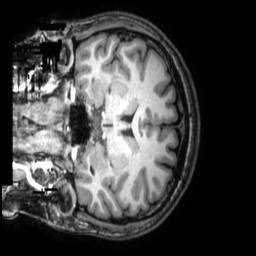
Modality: T1w
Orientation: coronal
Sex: male
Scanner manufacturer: philips
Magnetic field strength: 3 T
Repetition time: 0.008118 s
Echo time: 0.00372 s